Field crop: maize
Growth stage: 2
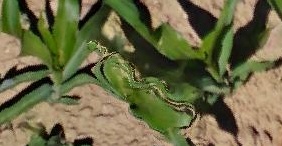
Species: maize